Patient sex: F
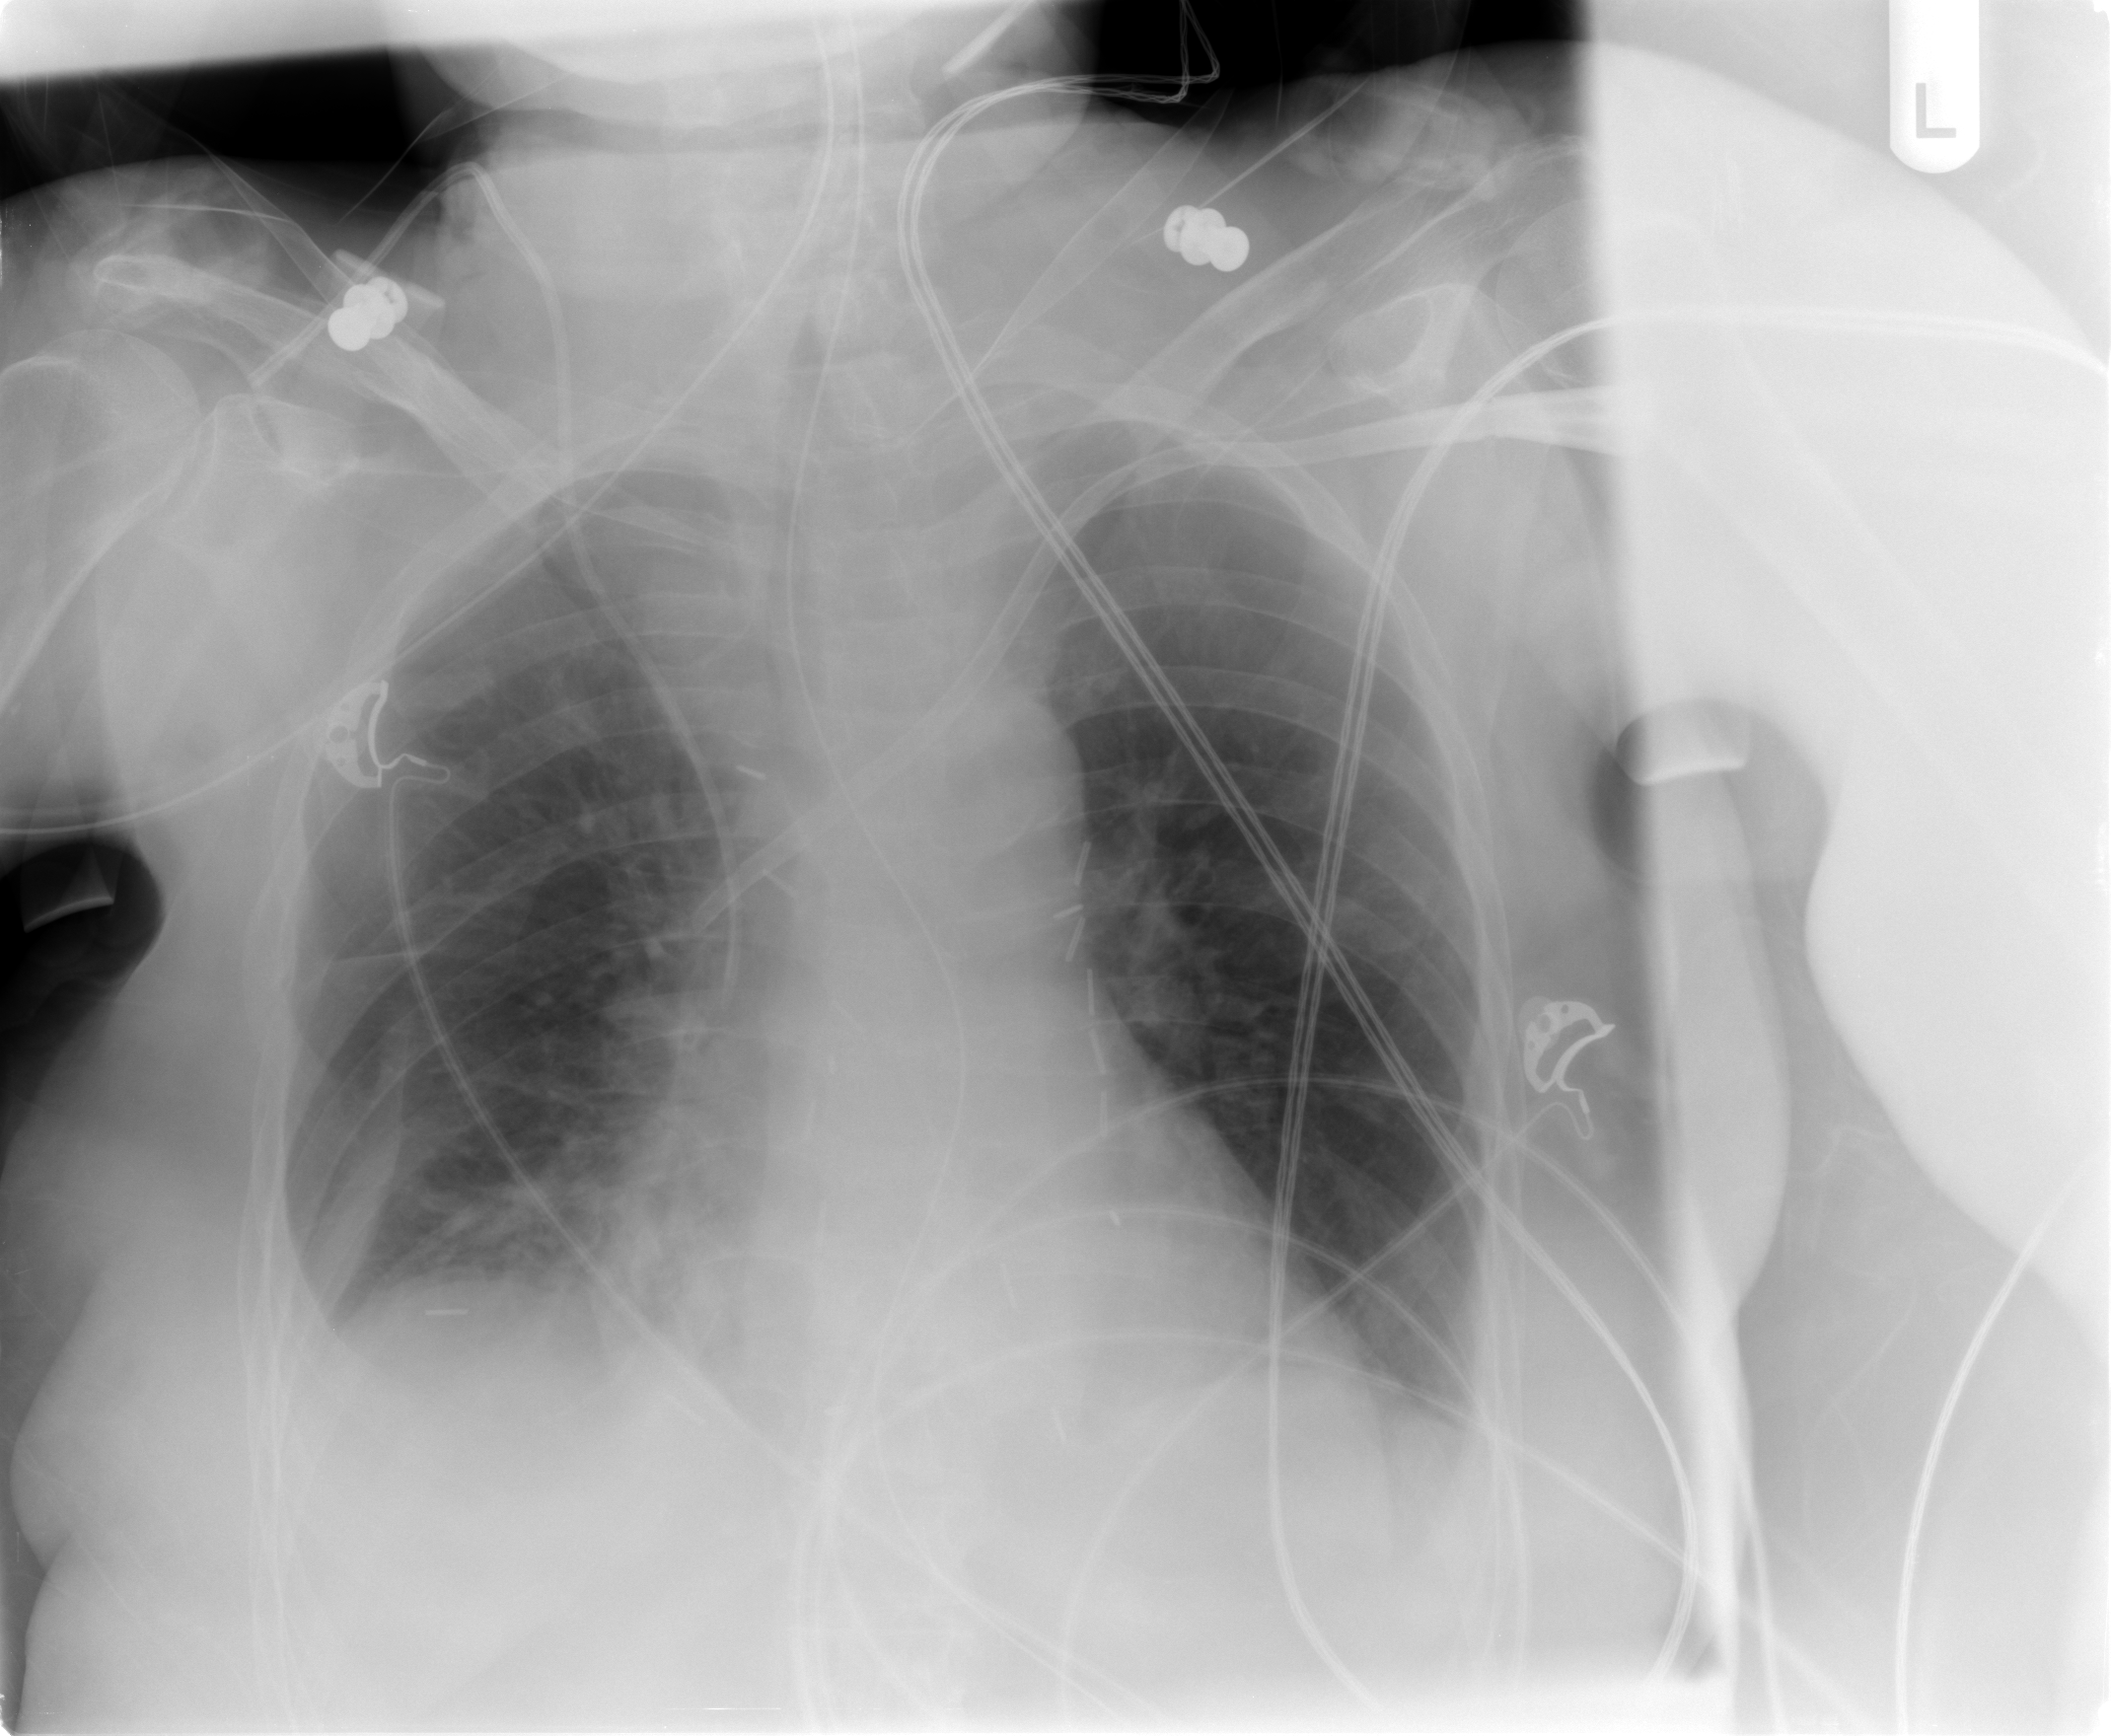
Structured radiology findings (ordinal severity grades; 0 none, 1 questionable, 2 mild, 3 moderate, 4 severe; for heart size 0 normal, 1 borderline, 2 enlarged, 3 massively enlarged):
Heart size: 1
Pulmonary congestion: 0
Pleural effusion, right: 2
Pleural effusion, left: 2
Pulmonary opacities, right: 2
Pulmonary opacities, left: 0
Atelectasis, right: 2
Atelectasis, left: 2